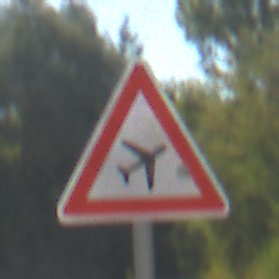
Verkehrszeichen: FlugbetriebLinks
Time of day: Midday
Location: Outdoor (Nature)
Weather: Clear
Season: Summer
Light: Natural